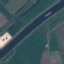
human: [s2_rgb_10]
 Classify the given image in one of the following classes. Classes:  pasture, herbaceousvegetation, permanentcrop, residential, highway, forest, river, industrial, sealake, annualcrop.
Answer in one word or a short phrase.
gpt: River